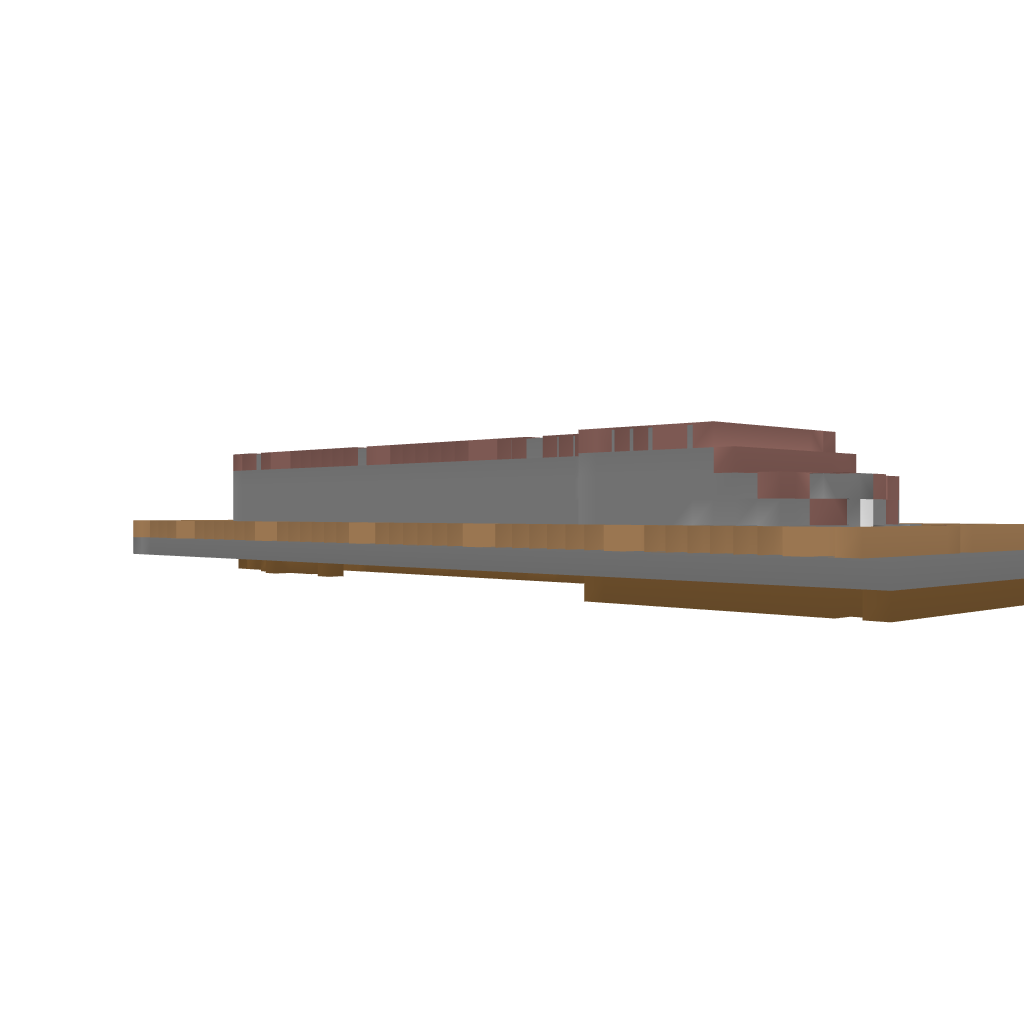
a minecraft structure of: Huge Furnace Factory bad low quality